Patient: sex F, age 56
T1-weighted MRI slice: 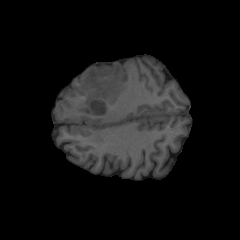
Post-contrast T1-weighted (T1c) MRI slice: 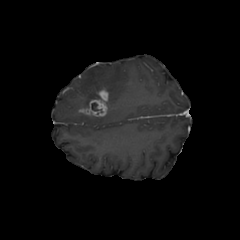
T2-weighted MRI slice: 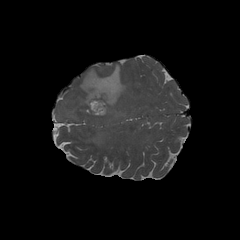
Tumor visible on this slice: yes
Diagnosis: Glioblastoma, IDH-wildtype
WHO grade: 4